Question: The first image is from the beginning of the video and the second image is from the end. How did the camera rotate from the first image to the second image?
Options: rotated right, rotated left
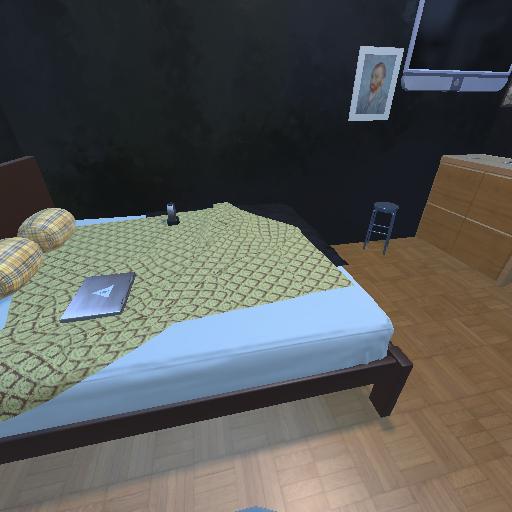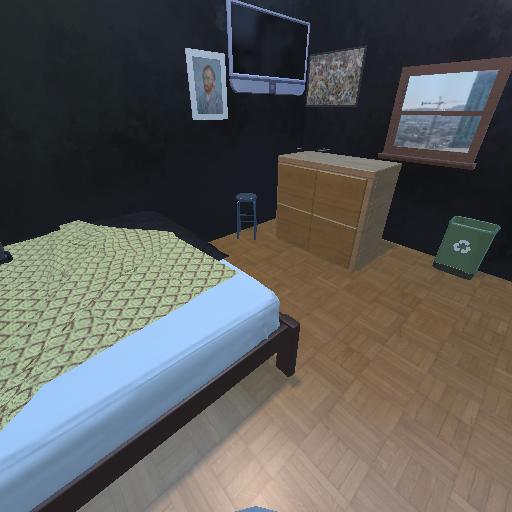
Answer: rotated right